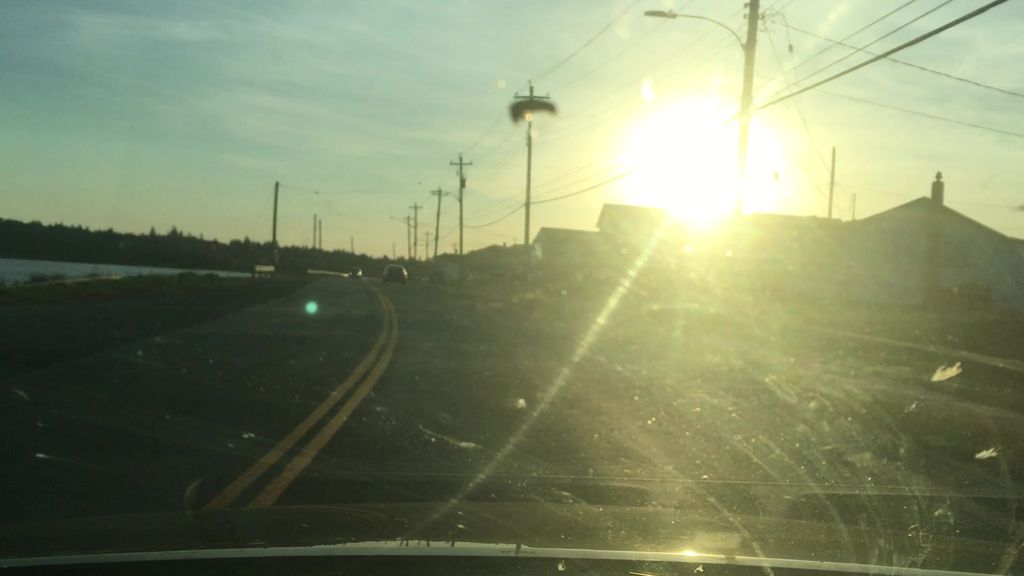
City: halifax